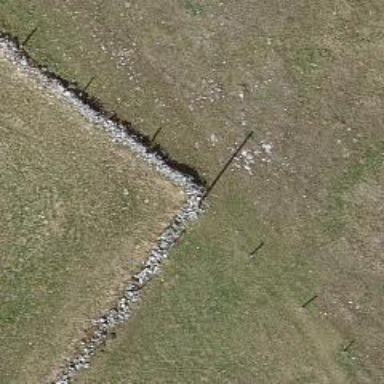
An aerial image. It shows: Wall made of dry stone.